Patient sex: M
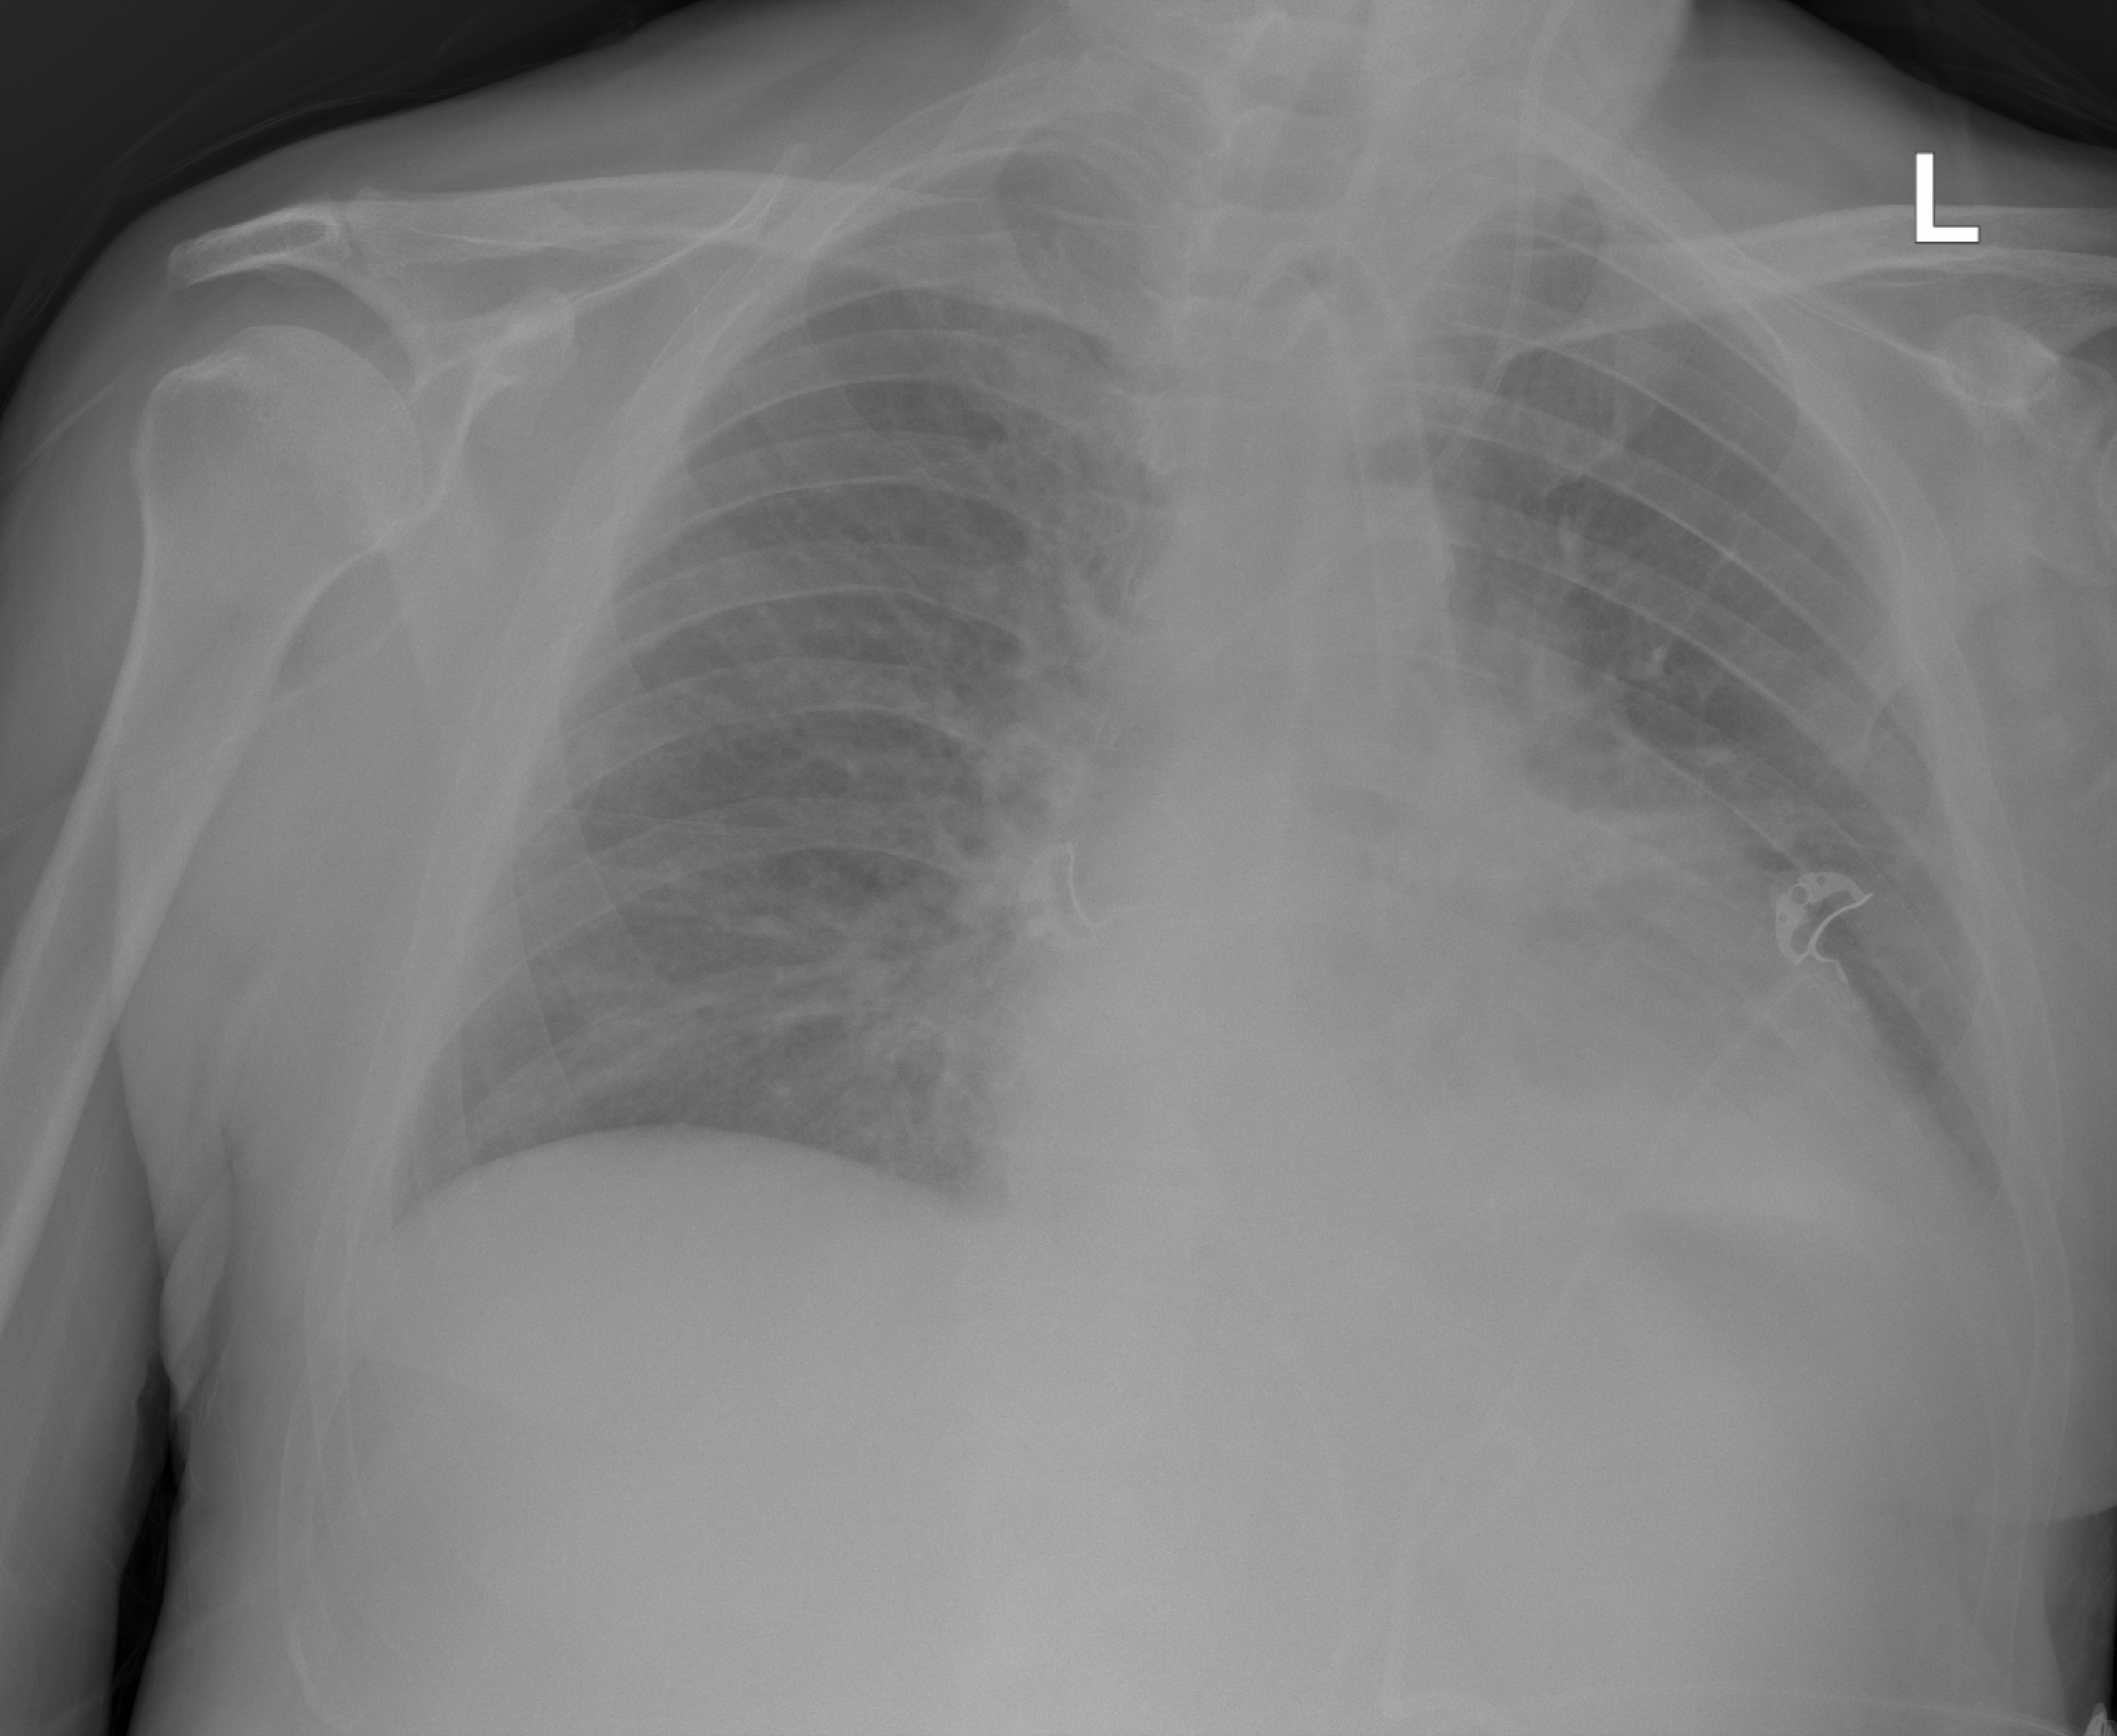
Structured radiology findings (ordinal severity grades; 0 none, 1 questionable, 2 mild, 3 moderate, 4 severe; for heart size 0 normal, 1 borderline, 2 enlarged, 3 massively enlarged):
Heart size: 2
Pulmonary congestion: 2
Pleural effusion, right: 0
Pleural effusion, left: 2
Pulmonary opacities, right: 0
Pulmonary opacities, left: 0
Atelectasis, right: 0
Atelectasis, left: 2